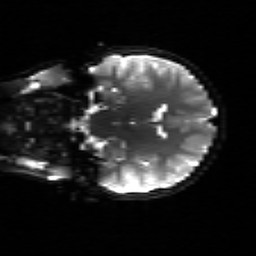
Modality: sbref
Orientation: coronal
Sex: female
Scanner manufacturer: siemens
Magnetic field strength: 3 T
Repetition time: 5 s
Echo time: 0.071 s